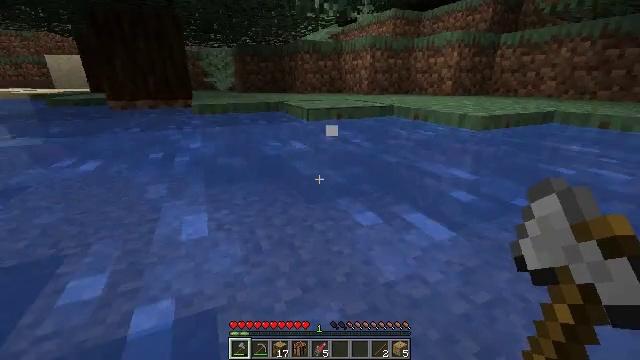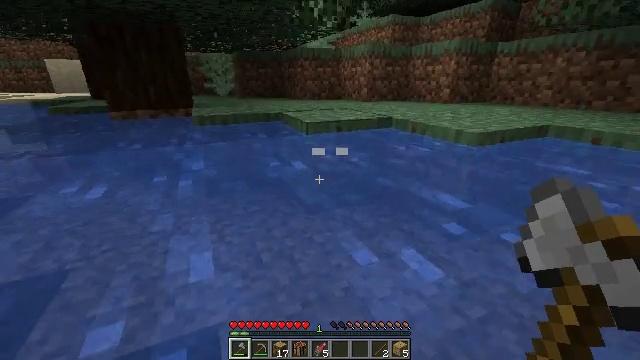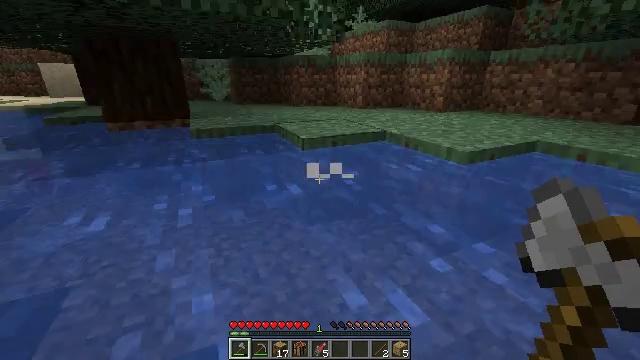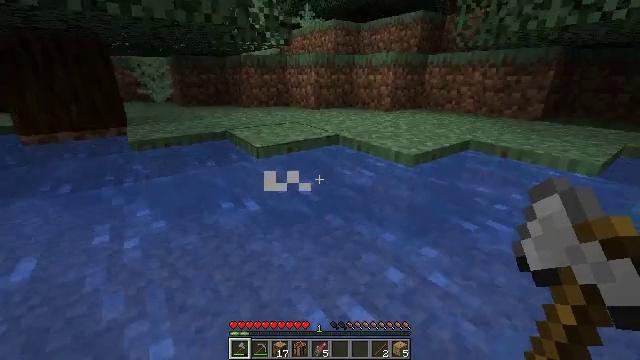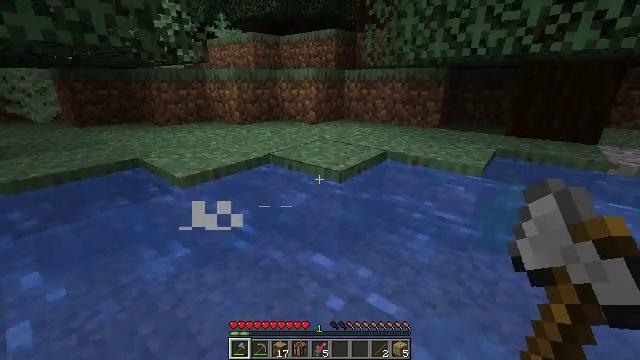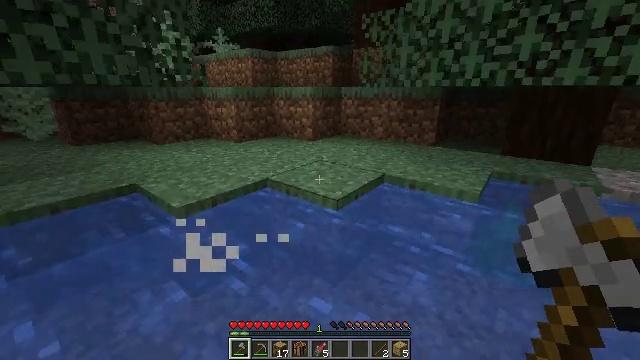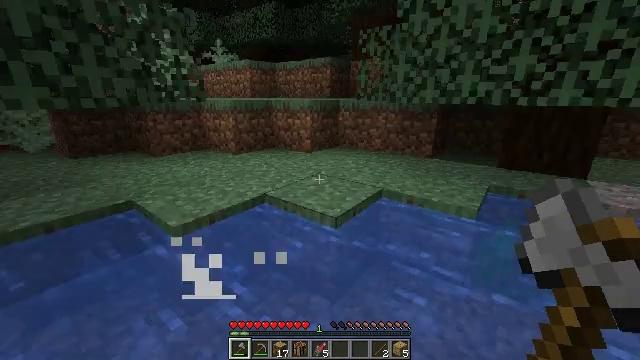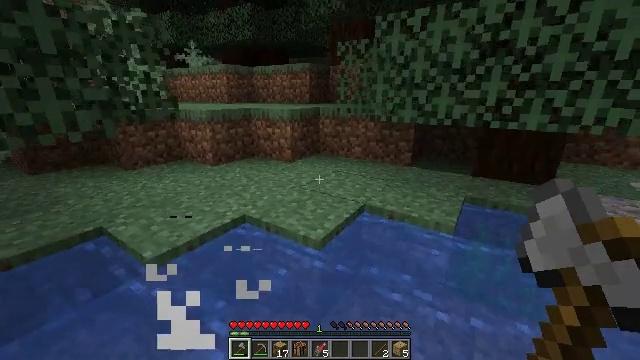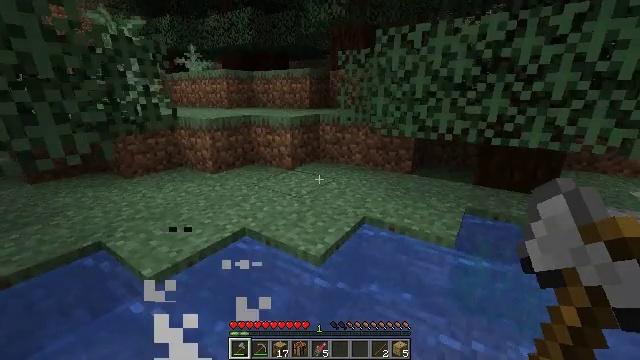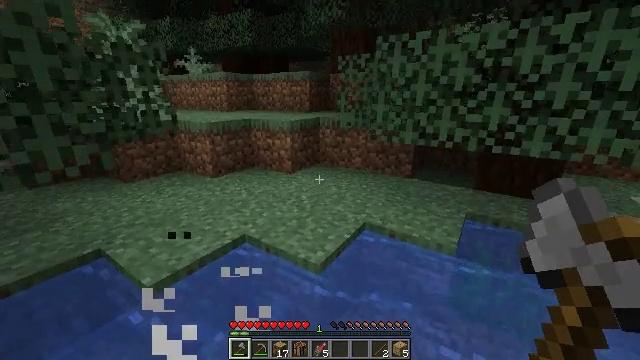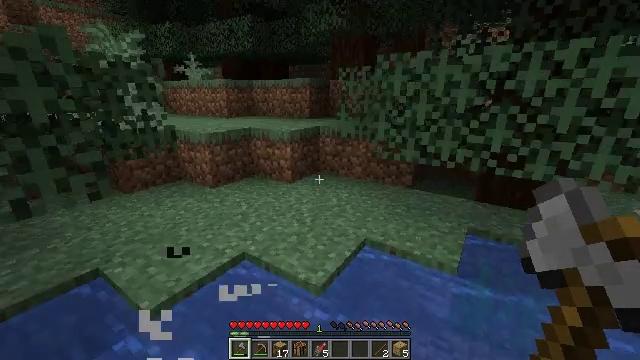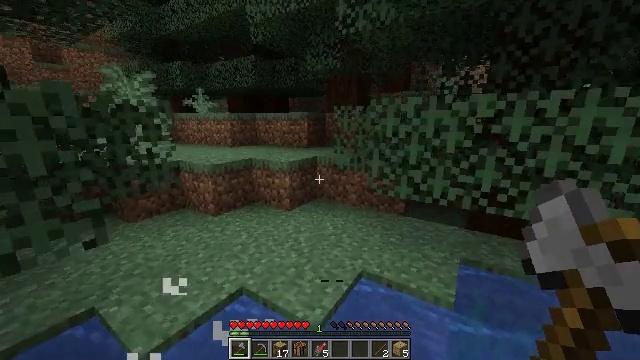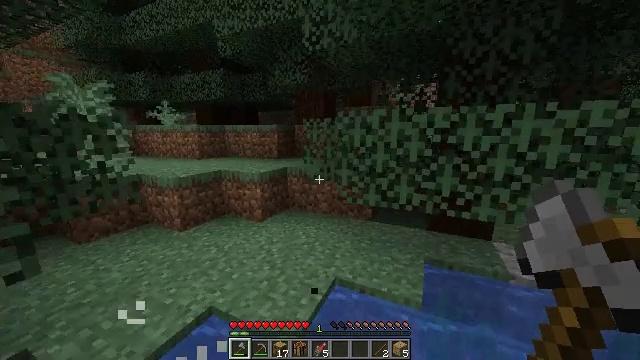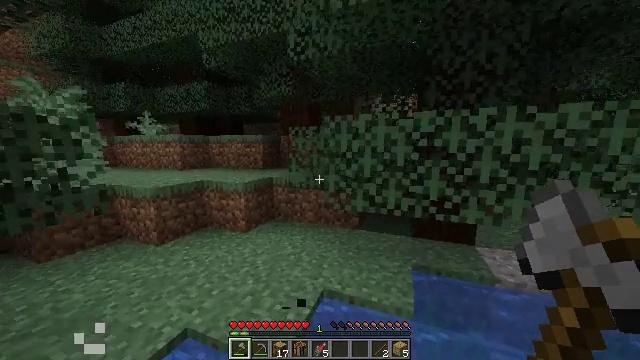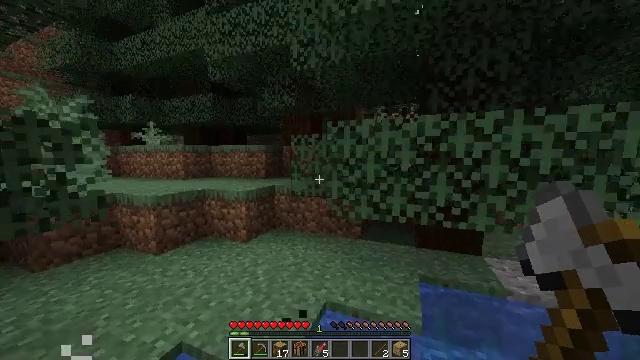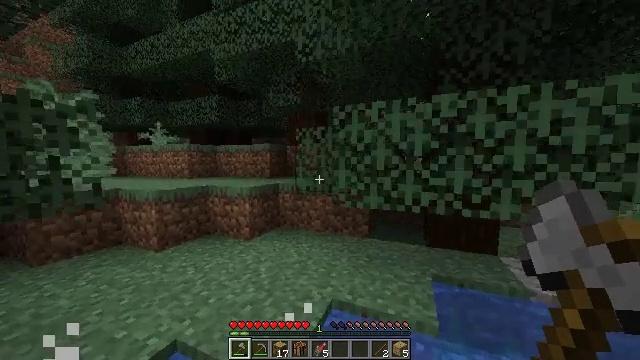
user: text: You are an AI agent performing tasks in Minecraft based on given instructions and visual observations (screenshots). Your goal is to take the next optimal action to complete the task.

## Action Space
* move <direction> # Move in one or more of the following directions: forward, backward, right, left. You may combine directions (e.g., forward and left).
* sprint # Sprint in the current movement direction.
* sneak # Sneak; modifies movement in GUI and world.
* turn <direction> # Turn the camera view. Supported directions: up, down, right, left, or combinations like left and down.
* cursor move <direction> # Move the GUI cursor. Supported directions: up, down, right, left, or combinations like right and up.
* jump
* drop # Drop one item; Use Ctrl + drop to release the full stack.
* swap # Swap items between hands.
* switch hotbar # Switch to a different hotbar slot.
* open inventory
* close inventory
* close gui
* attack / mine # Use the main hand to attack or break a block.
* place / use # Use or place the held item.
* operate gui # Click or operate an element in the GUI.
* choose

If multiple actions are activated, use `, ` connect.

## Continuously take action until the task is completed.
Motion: motion action
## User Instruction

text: Attack the large fern to gather it.
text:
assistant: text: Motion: move forward, sprint, jump
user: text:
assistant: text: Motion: move forward, sprint, jump
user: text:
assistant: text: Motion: move forward, sprint, turn right and down, jump
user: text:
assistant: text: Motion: move forward, sprint, turn right and up, jump
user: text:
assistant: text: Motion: move forward, sprint, turn up, jump
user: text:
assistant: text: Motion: move forward, sprint, turn up, jump
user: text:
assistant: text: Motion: move forward, sprint, turn right, jump
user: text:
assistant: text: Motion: move forward, sprint, jump
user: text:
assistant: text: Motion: move forward, sprint, jump
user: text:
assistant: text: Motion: move forward, sprint, jump
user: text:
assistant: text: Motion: move forward, sprint, turn up, jump
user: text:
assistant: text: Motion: move forward, sprint, turn right and up, jump
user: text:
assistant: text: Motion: move forward, sprint, turn right and up, jump
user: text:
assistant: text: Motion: move forward, sprint, turn up, jump
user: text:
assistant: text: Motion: move forward, sprint, turn left and up, jump
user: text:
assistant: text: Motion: move forward, sprint, turn left, jump
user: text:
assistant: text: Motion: move forward, sprint, turn left, jump
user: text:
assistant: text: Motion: move forward, sprint, turn left, jump
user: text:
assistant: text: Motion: move forward, sprint, turn left and down, jump
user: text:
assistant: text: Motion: move forward, sprint, turn left and down, jump
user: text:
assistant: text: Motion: move forward, sprint, turn left and down, jump
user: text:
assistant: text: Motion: move forward, sprint, jump
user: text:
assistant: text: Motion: move forward, sprint, jump
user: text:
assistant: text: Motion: move forward, sprint
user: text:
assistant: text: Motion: move forward, sprint, turn up, jump
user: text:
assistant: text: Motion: move forward, sprint, turn up, jump
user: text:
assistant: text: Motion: move forward, sprint, turn right and up, jump
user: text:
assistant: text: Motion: move forward, sprint, turn right and up, jump
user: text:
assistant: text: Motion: move forward, sprint, turn right, jump
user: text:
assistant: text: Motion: move forward, sprint, turn right and down, jump